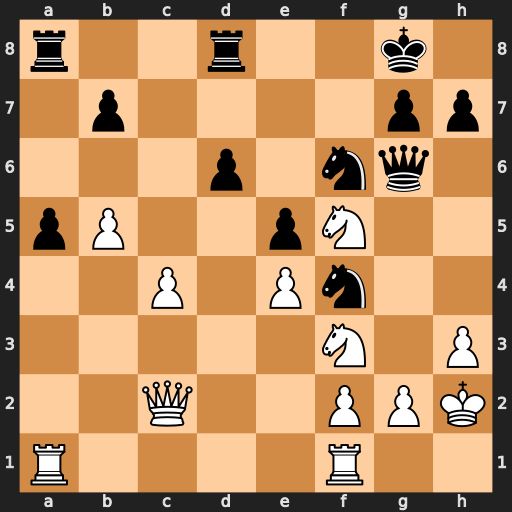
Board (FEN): r2r2k1/1p4pp/3p1nq1/pP2pN2/2P1Pn2/5N1P/2Q2PPK/R4R2
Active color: w
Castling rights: -
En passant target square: -
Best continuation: Ne7+ Kh8 Nxg6+